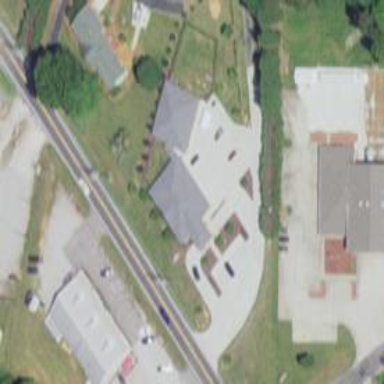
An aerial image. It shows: Veterinary facility.